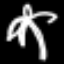
Label: palm tree